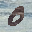
Label: 0